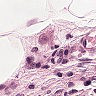
Metastatic tissue present: no